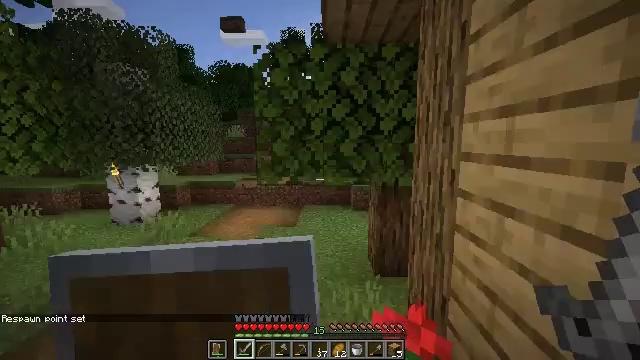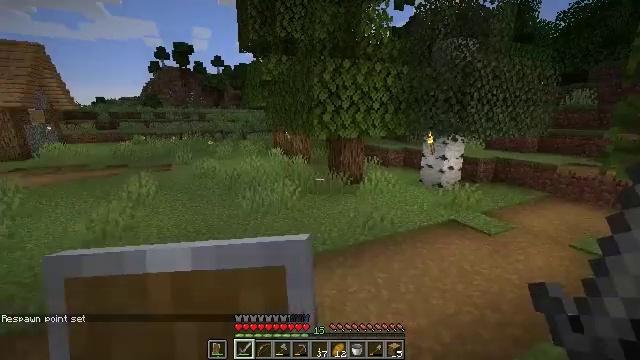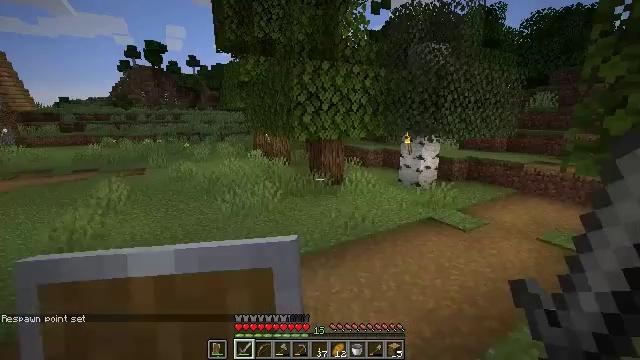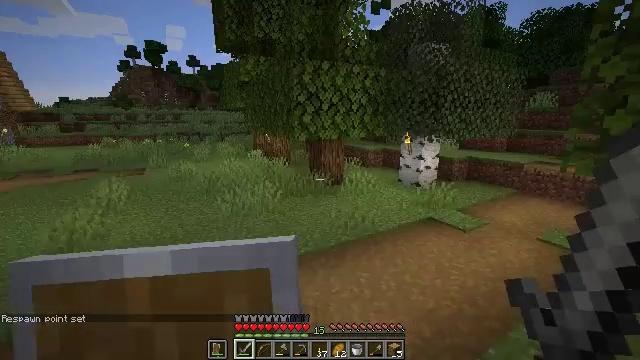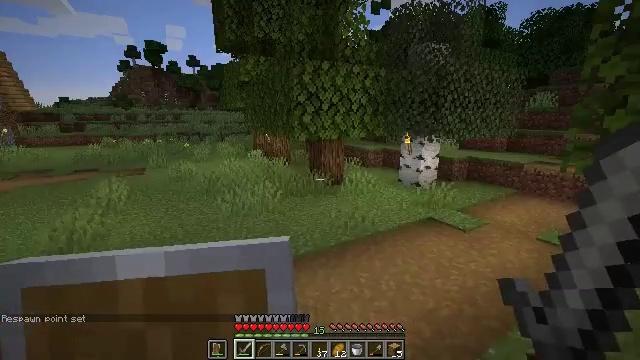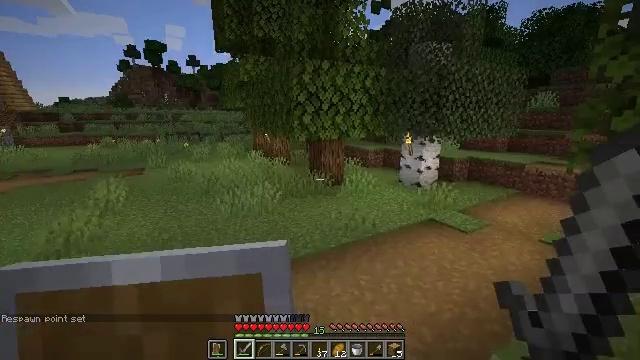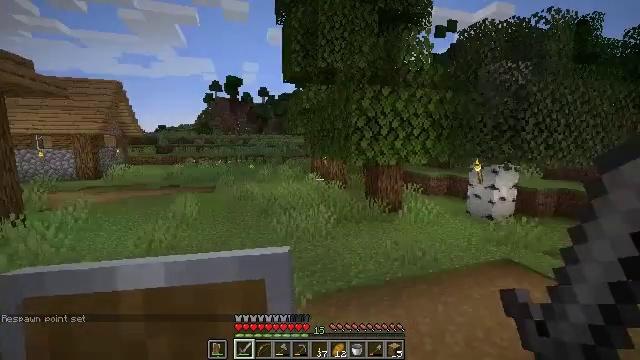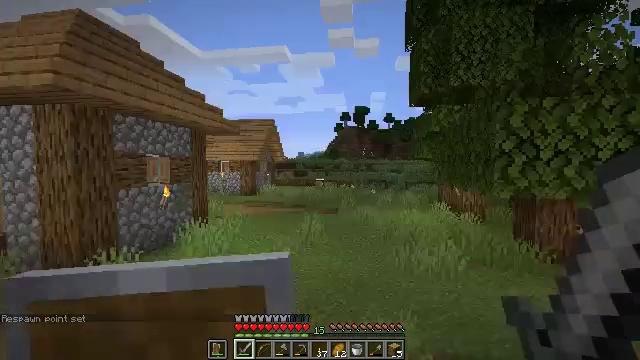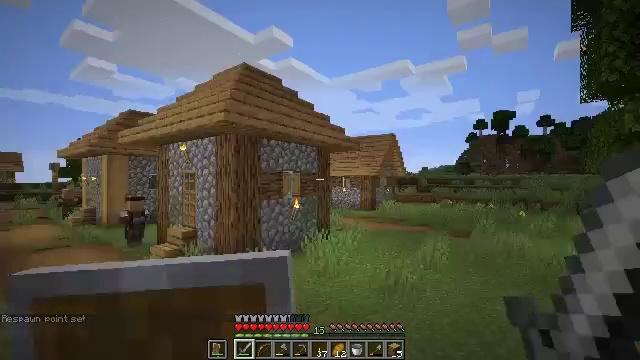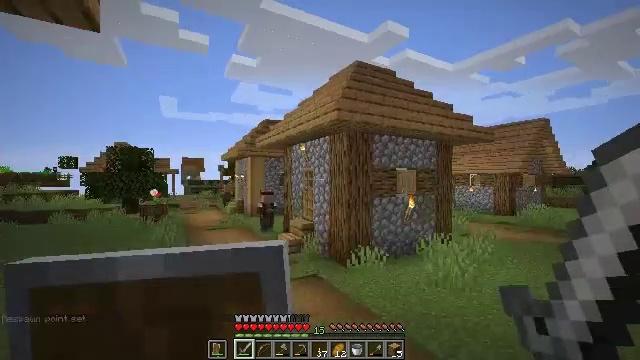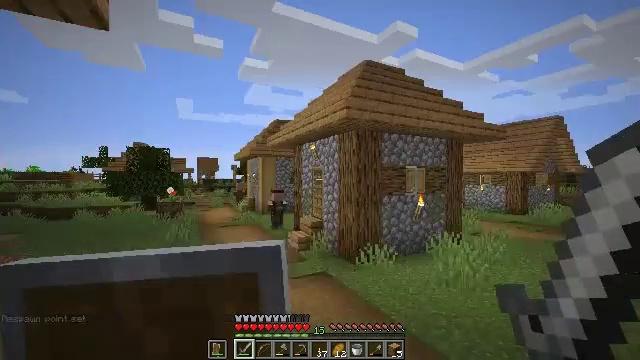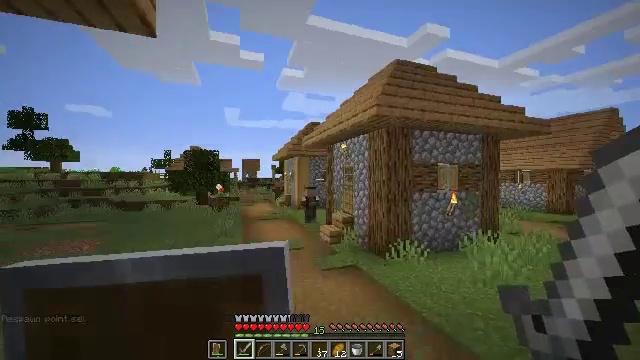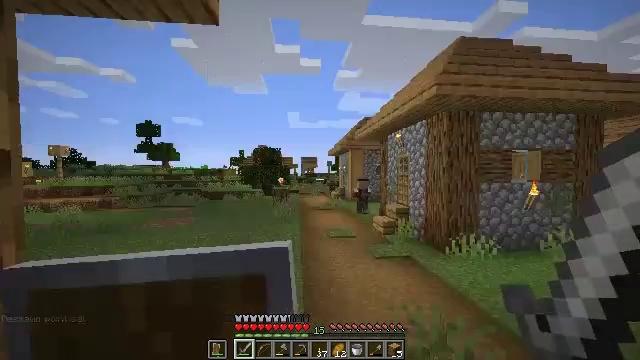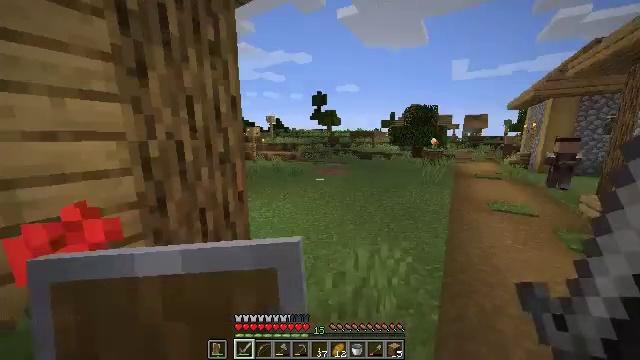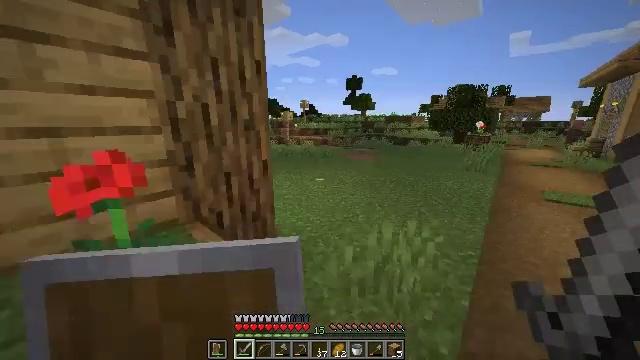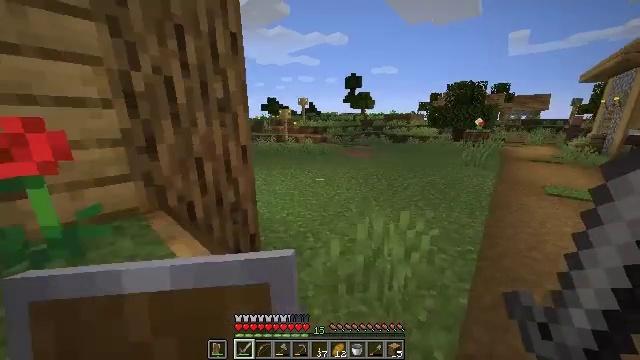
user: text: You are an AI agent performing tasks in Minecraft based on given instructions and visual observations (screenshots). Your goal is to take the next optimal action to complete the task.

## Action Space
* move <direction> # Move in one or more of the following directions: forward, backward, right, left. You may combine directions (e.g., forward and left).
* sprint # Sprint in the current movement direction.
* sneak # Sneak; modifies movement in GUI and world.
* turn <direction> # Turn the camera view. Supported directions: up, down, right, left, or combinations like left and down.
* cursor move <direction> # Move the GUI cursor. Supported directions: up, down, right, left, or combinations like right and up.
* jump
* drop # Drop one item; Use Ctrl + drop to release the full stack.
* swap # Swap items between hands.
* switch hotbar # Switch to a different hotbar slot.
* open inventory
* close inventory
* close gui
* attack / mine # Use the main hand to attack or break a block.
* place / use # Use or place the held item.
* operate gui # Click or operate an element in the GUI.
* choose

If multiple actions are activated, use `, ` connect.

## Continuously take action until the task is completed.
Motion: motion action
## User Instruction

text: Collect oak stairs from a structure.
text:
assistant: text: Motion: turn left and down
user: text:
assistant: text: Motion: turn right
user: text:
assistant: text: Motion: no_op
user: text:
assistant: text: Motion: no_op
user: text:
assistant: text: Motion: move forward
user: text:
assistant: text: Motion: move forward, turn left and up
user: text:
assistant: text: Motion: move forward, turn left and up
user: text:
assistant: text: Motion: move forward, turn left and up
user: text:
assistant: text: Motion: move forward, sprint, turn left
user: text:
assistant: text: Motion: move forward, sprint, turn left
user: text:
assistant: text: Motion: move forward, sprint, turn left
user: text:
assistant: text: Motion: move forward, turn left
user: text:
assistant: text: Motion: move forward, turn left and down
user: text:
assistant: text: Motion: move forward, turn left and down
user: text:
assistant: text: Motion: move forward
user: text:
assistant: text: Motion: move forward
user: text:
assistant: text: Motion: move forward
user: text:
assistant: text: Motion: move forward
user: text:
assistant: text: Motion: move forward and move right, turn right and up
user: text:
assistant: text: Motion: move forward and move right, turn right and up
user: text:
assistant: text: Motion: move forward and move right
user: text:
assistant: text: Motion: move forward, turn right
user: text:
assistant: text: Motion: move forward
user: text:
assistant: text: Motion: move forward
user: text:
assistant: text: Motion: move forward
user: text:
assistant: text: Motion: move forward
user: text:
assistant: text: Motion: move forward
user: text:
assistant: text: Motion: move forward, sprint, turn right and down
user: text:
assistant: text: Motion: move forward, sprint
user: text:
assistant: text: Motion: move forward